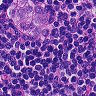
Metastatic tissue present: yes